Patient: sex M, age 31
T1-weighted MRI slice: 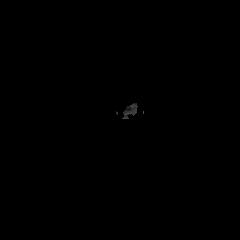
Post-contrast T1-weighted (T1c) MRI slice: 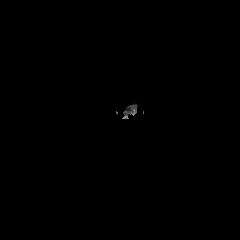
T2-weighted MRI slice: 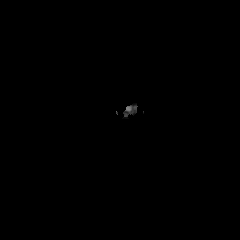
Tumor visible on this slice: no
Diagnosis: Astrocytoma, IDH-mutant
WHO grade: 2